Aerial crown-view tile of a tropical tree (Barro Colorado Island, Panama), acquired 20240716:
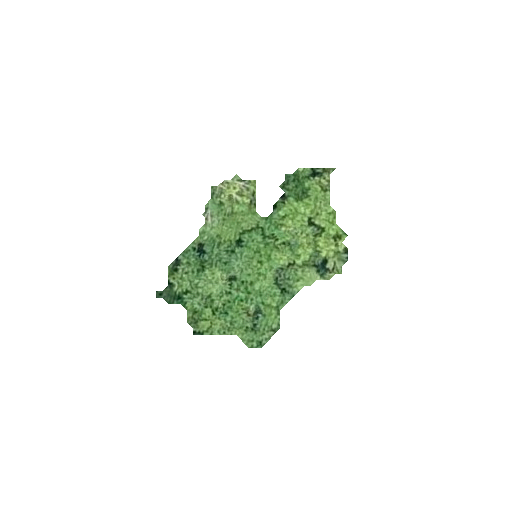
Species: Protium tenuifolium
GBIF accepted scientific name: Protium tenuifolium
Crown area: 31.327 m²